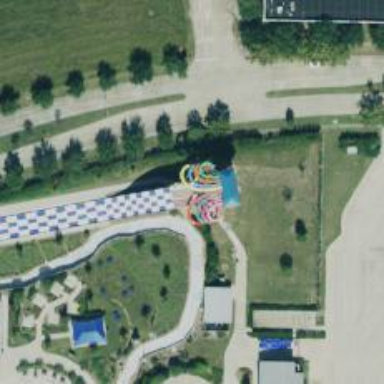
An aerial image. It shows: Water slide attraction.